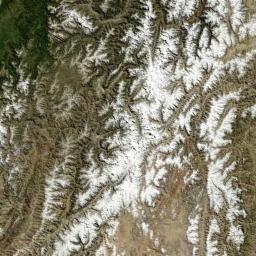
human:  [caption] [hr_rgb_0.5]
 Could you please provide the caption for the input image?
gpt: The white snow on the snow-capped mountains is veined .

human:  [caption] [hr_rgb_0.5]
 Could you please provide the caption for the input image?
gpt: The snow berg is consist of bare land and white snow .

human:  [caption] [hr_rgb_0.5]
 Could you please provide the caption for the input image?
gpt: The snowberg is partly covered with glaciers and the snowberg consist of lots of ridges and valleys .

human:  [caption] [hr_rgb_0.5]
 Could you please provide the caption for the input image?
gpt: A lot of snow is on the snowberg .

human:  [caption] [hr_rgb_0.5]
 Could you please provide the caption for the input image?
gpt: The snowberg is covered with snow and bare land .